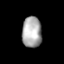
Tissue: lung
Cell type: Fibroblasts
Senescence score: 0.2181
Nuclear area (px): 594
Mean DAPI intensity: 170.14